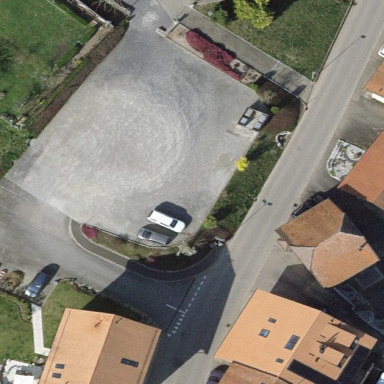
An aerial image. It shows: Parking area.